Question: I have code that works - MVC app using Google Calendar API and Gmail API with OAuth2 Authentication from Google. The code works. When the page is loaded the data from both services is displayed. And I have a Javascript timer to refresh the data with certain interval (20 min). So everything works as expected until at some point of time (after some time interval I guess) it starts throwing an exception: . The exception has no InnerException and has only that error message and this info in StackTrace (here on the screenshot):

I would really appreciate if someone has an idea what could be the reason for that error. And what is that "c:\code\google.com...." line in stack trace message, I have no "c:\code" folder on my disk. I have found a few posts related to the same error, but unfortunately . Maybe with more details like this screenshot someone has more info on the subject. Thanks a lot.
What I found out - is that AppPool recycling solves the problem. But then, after some time, it comes back again. What doest it have to do with AppPool recycling?
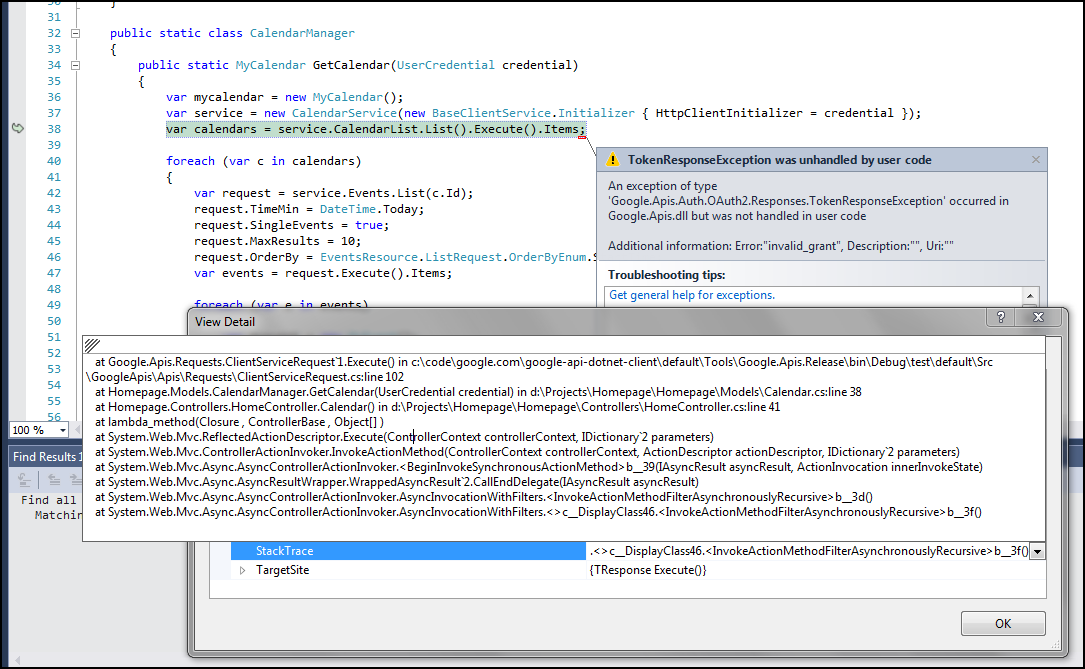
Answer: Well, after more reading I found the reason of this exception.
<URL>
<URL>
Invalid Grant: The refresh token limit has been exceeded (default is 25).
That's all.
According to these documentation: There is currently a 25-token limit per Google user account. If a user account has 25 valid tokens, the next authentication request succeeds, but quietly invalidates the oldest outstanding token without any user-visible warning.
If the application attempts to use an invalidated refresh token, an invalid_grant error response is returned. The limit for each unique pair of OAuth 2.0 client and Google Analytics account is 25 refresh tokens (note that this limit is subject to change).
Understood, they limit # of refresh tokens to 25, but they don't say what to do when you need to go above that limit. Arghhh... I have been experimenting and found a solution how to bypass that limitation. It seems indeed that recycling the Application Pool solves the problem (of course untill next 25-limit is reached). We can manually recycle the AppPool from IIS or by running the command:
'''
c:\Windows\System32\inetsrvppcmd.exe recycle apppool /apppool.name:AppPoolName
'''
You can schedule that command to execute every night or every hour, whatever...
But I found a have a programmatic solution:
Override OnException method for your controller (it's for MVC app)
'''
protected override void OnException(ExceptionContext filterContext)
{
if (filterContext.ExceptionHandled) return;
// Log exception details
Global.LogException(filterContext.Exception, EventLogEntryType.Error);
if (filterContext.Exception.Message.Contains("invalid_grant"))
{
// Invalid Grant: The refresh token limit has been exceeded (default is 25).
// https://developers.google.com/accounts/docs/OAuth2#expiration
// https://developers.google.com/analytics/devguides/config/mgmt/v3/mgmtAuthorization?#helpme
Global.RecycleAppPool();
Global.LogException(new Exception("AppPool has been recycled"), EventLogEntryType.Information);
Response.Redirect("Index");
}
var actionName = filterContext.RouteData.Values["action"].ToString();
// Return friendly error message
var errorMessage = string.Format("Action {0} failed with error: {1}. Please try again.", actionName, filterContext.Exception.Message);
filterContext.Result = Content(errorMessage);
filterContext.ExceptionHandled = true;
base.OnException(filterContext);
}
'''
Where RecycleAppPool is defined like this (this operation is fast, not like restarting IIS :):
'''
public static void RecycleAppPool()
{
ServerManager serverManager = new ServerManager();
ApplicationPool appPool = serverManager.ApplicationPools["Homepage"];
if (appPool != null)
{
if (appPool.State == ObjectState.Stopped) appPool.Start();
else appPool.Recycle();
}
}
'''
So, in case of invalid_grant exception, the exception "swallowed": logged, apppool is recycled and the limit for refresh tokens is reset. Hope this helps.
Please let me know if you find some issues.